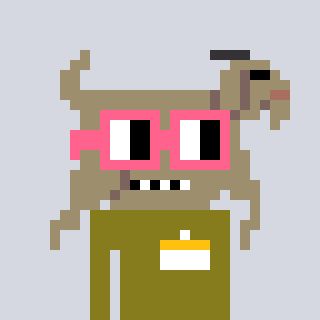
a pixel art character with square pink glasses, a goat-shaped head and a gunk-colored body on a cool background